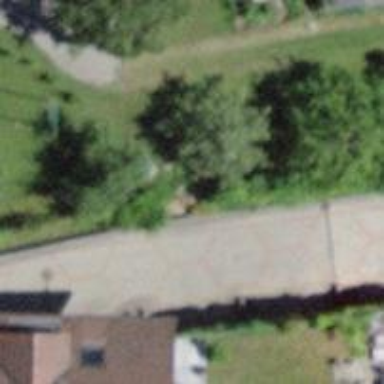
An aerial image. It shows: Service road with surface made of paving stones.